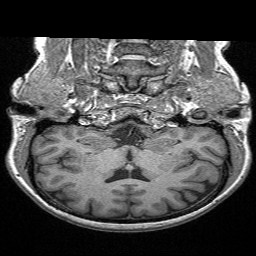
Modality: T1w
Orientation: sagittal
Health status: ill
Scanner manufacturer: siemens
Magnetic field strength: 3 T
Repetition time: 2.3 s
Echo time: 0.00298 s